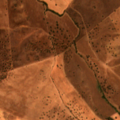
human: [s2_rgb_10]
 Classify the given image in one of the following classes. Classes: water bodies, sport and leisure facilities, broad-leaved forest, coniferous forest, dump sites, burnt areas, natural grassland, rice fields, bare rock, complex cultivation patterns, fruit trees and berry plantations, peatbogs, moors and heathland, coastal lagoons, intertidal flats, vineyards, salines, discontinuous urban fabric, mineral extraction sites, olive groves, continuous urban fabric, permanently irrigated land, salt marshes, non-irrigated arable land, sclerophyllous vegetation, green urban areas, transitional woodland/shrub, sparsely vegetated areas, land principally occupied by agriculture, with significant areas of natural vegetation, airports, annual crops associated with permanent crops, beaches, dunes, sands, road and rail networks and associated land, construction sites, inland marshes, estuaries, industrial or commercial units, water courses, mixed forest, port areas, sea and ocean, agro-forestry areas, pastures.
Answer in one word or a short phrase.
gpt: non-irrigated arable land, pastures, agro-forestry areas